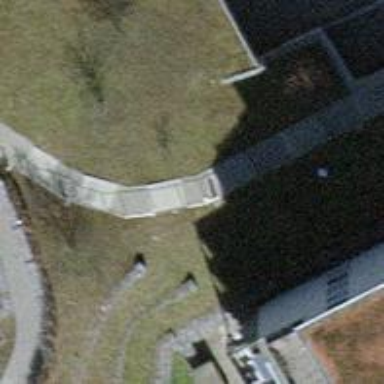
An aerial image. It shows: Concrete steps.